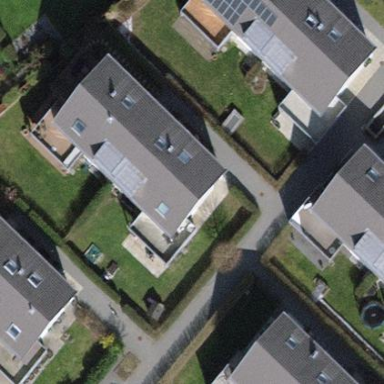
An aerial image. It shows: House with gabled roof oriented across. The roof color is gray.